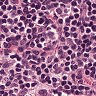
Metastatic tissue present: no